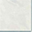
Piece: xx